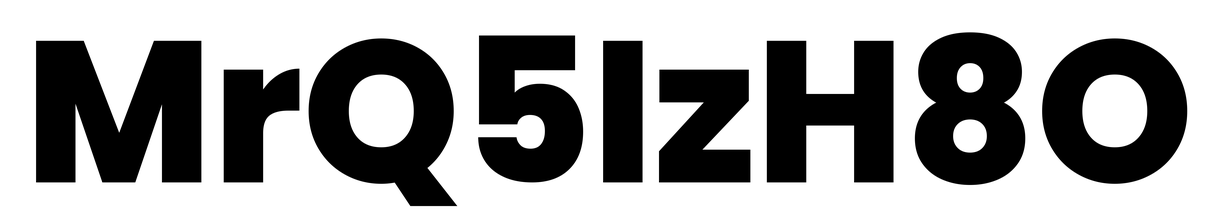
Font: Poppins-ExtraBold